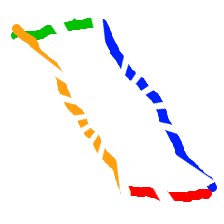
Shape: parallelogram